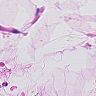
Metastatic tissue present: no